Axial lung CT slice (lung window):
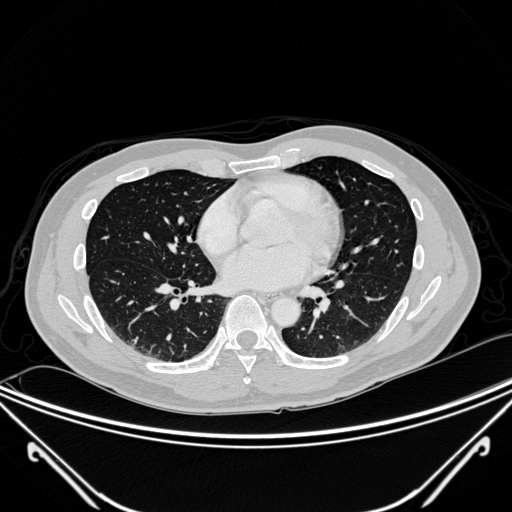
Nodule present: no